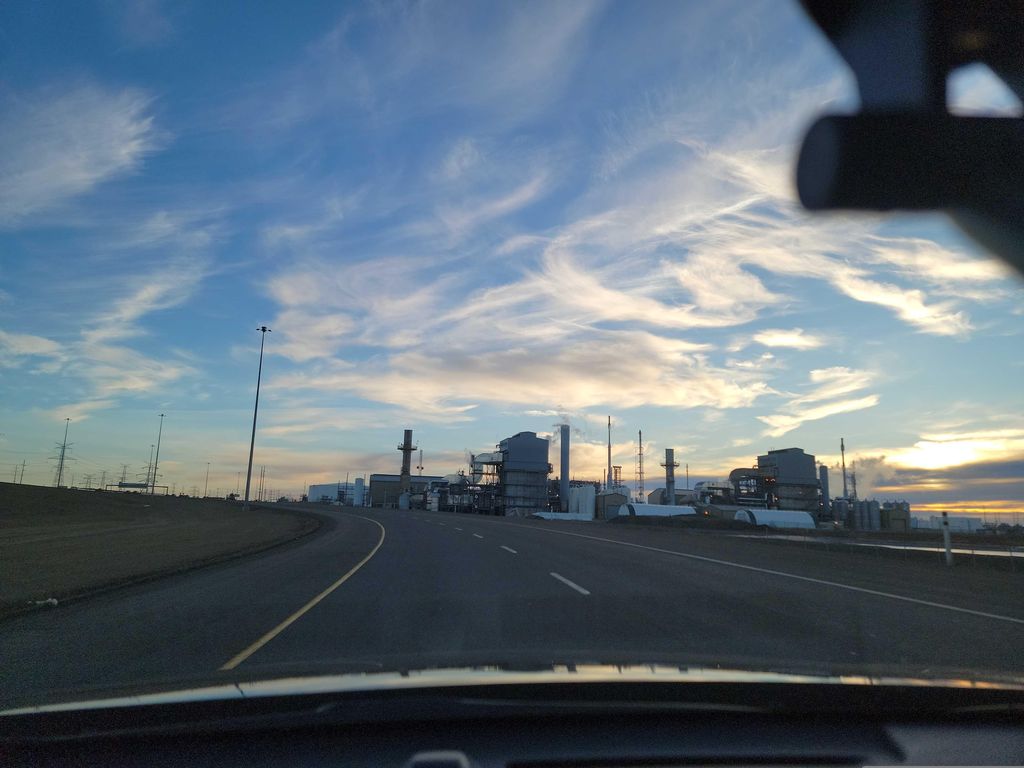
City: edmonton